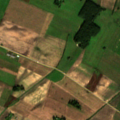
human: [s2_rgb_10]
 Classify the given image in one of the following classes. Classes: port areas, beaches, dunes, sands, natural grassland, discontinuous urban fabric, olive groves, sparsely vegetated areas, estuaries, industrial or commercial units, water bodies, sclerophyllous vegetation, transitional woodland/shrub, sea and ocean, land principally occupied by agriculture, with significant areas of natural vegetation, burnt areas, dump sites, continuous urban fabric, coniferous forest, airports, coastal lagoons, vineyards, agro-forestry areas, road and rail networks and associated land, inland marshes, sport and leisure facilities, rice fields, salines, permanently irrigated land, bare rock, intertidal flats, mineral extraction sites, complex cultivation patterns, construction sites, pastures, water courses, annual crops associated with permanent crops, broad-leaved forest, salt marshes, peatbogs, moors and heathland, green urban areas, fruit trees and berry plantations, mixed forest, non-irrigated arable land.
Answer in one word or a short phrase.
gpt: non-irrigated arable land, complex cultivation patterns